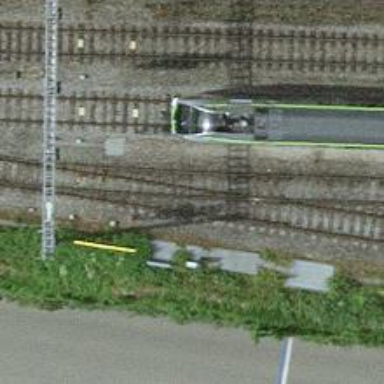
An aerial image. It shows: Railway track with electrified contact lines. This is siding track.